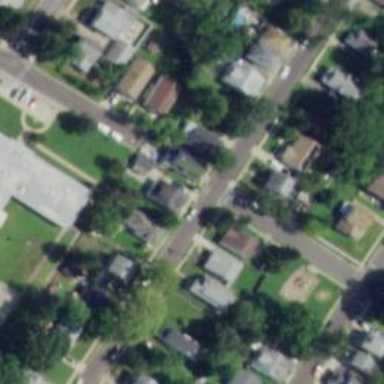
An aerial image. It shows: Residential road.